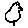
Label: bird